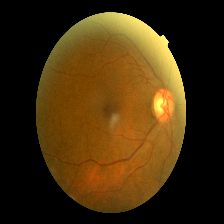
Diabetic retinopathy grade: Mild